Question:
<URL>
<URL>
I need a formula to calculate days between two dates. Departure date 02/06/2018, arrival date 03/06/2018 hence my answer would be 2 days which includes departure date like wise if any dates are getting repeated in subsequent cells that should not be get counted, i.e., days calculation should be done for only distinct dates. Kindly suggest a formula to calculate this as per the image attached herewith. I have 3000 employees and more than 35k rows of data like this.
Sample image 2 shows 3days calculation done for oct18 and 3 days for nov18, which means i had calculated only 3days for the month oct though the travel was concluded by nov18 then i had considered the nov18 travelled dates into nov month's only.
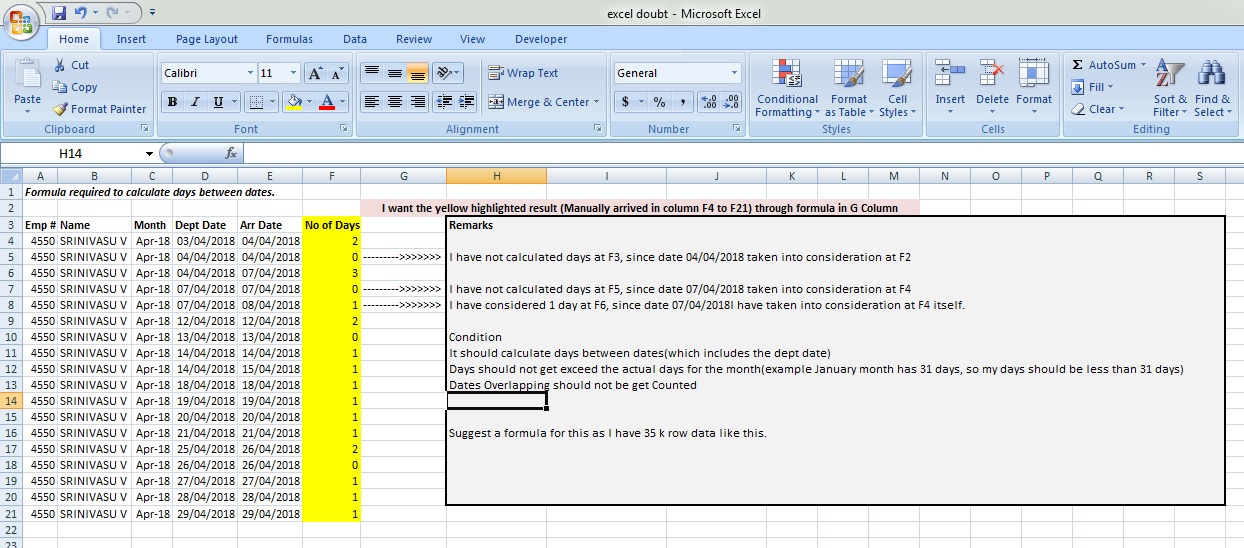
Answer: ### Exclude Previously Calculated Dates (criteria based) from Calculation
- - - -

'=DAYS(E4,MAX(IF(A4=$A$3:$A3,$E$3:$E3),D4))+IF(MAX(IF(A4=$A$3:$A3,$E$3:$E3))<D4,1,0)'
- - -
- - '$3''3'- - - - -
Sample Restart:
'''
OLD =DAYS(E10,MAX(IF(A10=$A$3:$A9,$E$3:$E9),D10))+IF(MAX(IF(A10=$A$3:$A9,$E$3:$E9))<D10,1,0)
NEW =DAYS(E10,MAX(IF(A10=$A$9:$A9,$E$9:$E9),D10))+IF(MAX(IF(A10=$A$9:$A9,$E$9:$E9))<D10,1,0)
. ^ = ^ = ^ = ^ =
'''
- '^''=''^'-
- - 'E'- - 'D'- - - -